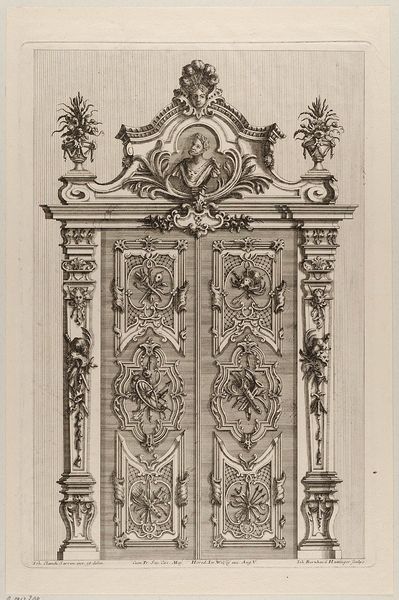
Titel: Türen mit geschnitzten Verzierungen
Künstler: Jeremias Wolff Erben
Standort: Hamburg
Institution: Museum für Kunst und Gewerbe Hamburg
Schlagwörter: marmor, säulen, tür, zeichnung, barock, gesicht, pflanzen, brustbild, türen, grafik, graphik, symmetrie, büste, ornamente, verzierung, tor, fotografie, photographie, symmetrisch, druckgraphik, druckgrafik, radierung, waffen, kunstgewerbe, portal, wappen, laubwerk, blattwerk, kunsthandwerk, teichnung, bandelwerk, reproduktionen, barockzeit, barockzeitalter, industriedesign, druckerzeugnisse, schulterbüste, ornamentstich, vorlageblätter, trophäe, köcher